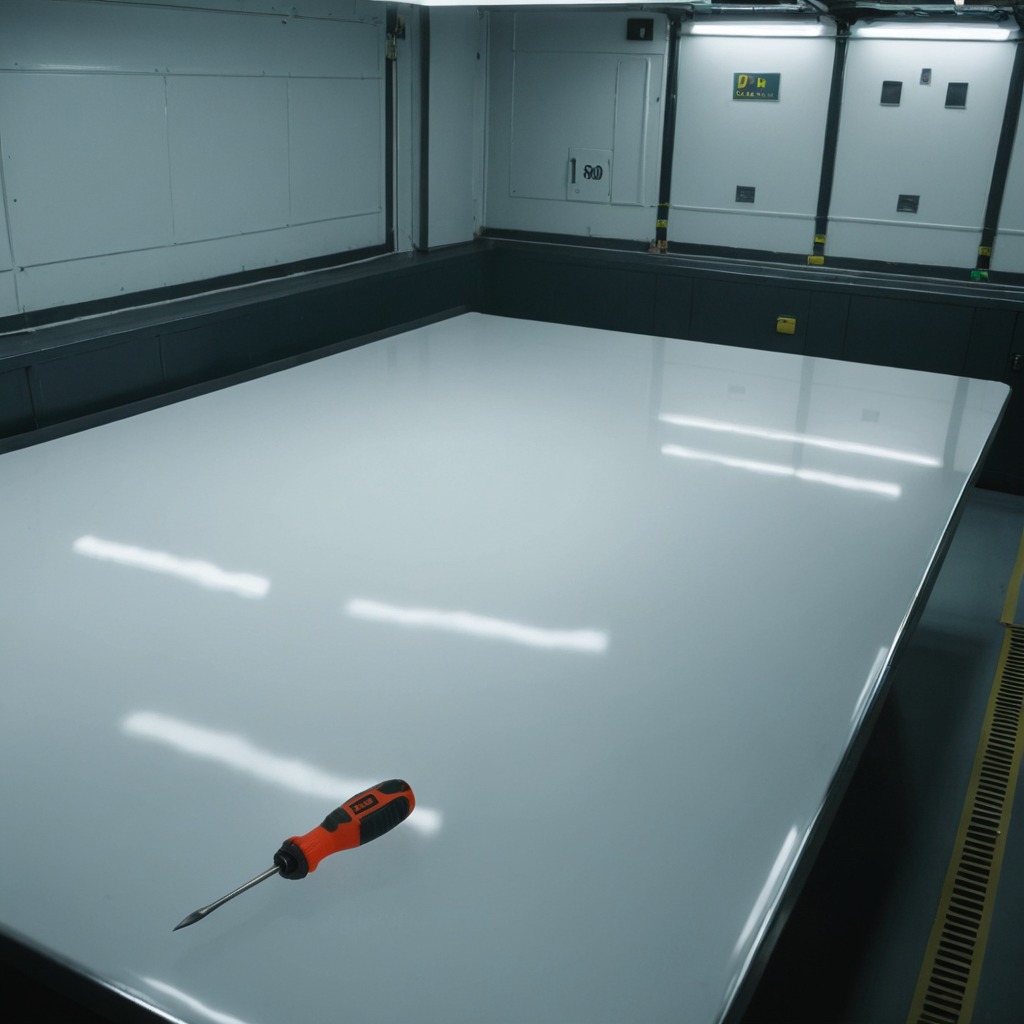
A screwdriver is lying on the high-gloss table in a ship maintenance bay.